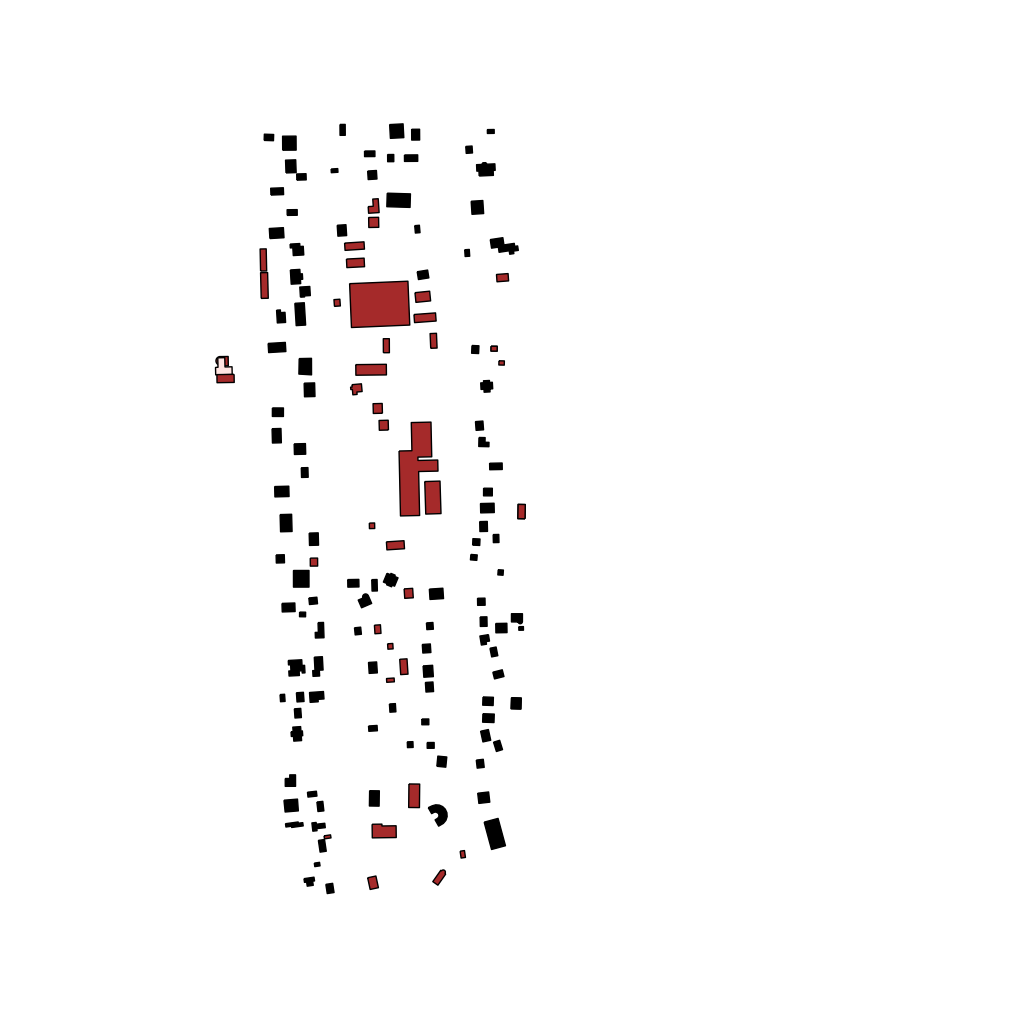
Tags: overhead vector_map, recreation, residential, special, individual_rise, density_1, Building, Facility, Gas, 1.0 km²